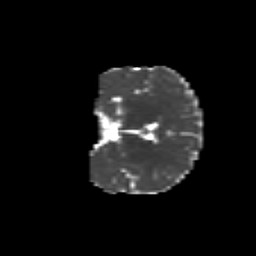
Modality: MD
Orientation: coronal
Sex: female
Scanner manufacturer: siemens
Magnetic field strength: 3 T
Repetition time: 5 s
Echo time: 0.071 s